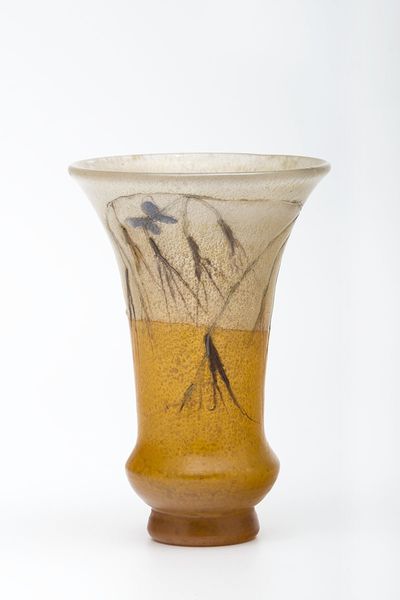
Titel: Vase mit Haferähren und Schmetterlingen
Künstler: Emile Gallé
Standort: Hamburg
Institution: Museum für Kunst und Gewerbe Hamburg
Schlagwörter: glas, vase, getreide, korn, jugendstil, geschnitten, schmetterling, art nouveau, stile liberty, zierobjekte, stile floreale, cerealie, überfangen, luftblaseneinschlüsse, marqueterie